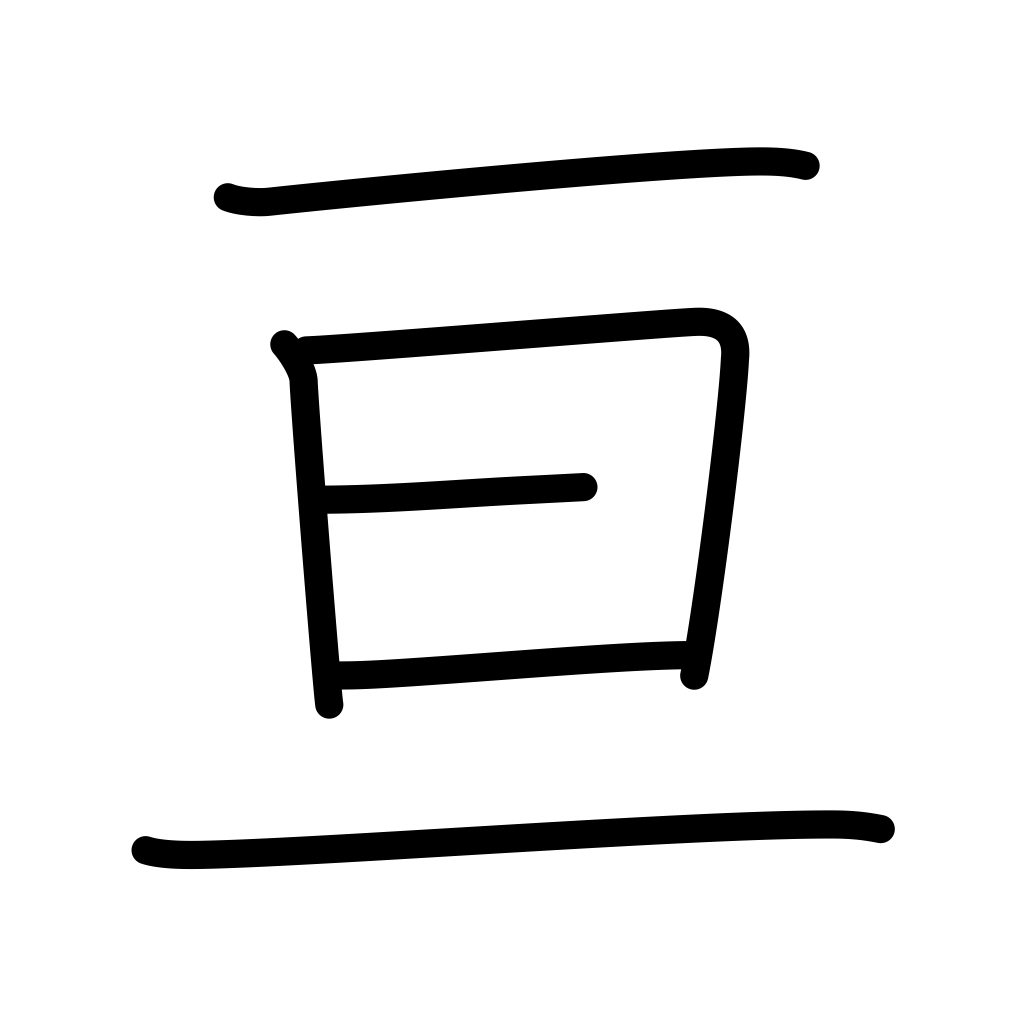
Meaning: span, range, extend over